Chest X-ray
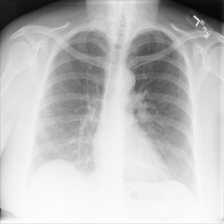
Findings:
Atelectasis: negative
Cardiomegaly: negative
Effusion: negative
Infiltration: negative
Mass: negative
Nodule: negative
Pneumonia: negative
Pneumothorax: negative
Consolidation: negative
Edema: negative
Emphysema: negative
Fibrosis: negative
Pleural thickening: negative
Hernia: negative